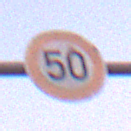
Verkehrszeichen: Geschwindigkeit50
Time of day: SunriseSunset
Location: Outdoor (Nature)
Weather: PartlyCloudy
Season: NotSpecified
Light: Natural